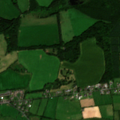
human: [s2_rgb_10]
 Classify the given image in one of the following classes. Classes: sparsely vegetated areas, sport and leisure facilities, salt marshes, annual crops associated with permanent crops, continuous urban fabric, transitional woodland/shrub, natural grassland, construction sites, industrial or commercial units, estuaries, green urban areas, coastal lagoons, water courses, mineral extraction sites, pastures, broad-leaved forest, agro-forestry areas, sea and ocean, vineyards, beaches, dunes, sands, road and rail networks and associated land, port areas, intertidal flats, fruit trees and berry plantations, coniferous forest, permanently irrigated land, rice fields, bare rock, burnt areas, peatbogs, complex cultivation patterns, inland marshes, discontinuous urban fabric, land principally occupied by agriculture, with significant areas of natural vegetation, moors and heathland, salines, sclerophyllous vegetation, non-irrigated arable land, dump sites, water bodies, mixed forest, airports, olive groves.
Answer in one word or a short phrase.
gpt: discontinuous urban fabric, pastures, mixed forest